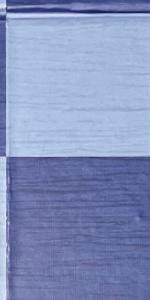
Label: Empty